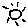
Label: sun